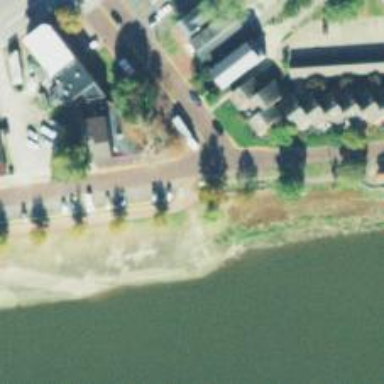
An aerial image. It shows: Slipway on service road for leisure land activities.